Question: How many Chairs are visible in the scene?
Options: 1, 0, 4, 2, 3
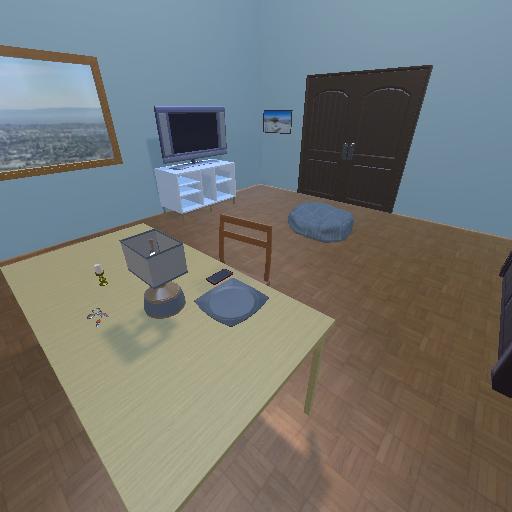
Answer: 1